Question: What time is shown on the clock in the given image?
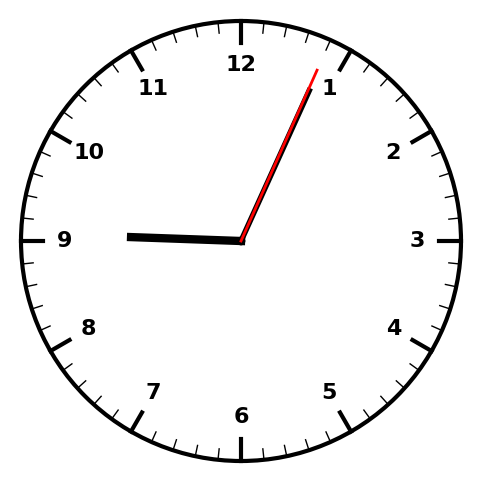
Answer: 09:04:04